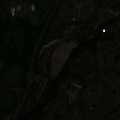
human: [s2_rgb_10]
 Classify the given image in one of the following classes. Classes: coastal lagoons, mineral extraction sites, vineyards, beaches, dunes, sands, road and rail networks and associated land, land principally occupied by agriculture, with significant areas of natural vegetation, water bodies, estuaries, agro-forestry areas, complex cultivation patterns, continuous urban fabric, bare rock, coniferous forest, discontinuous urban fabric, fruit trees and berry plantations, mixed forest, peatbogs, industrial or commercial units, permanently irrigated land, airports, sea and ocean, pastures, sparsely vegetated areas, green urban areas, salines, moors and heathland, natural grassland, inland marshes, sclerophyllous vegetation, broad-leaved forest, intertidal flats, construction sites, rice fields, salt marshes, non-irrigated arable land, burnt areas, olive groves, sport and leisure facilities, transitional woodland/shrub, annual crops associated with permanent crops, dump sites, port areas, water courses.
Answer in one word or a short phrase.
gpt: discontinuous urban fabric, road and rail networks and associated land, sport and leisure facilities, complex cultivation patterns, land principally occupied by agriculture, with significant areas of natural vegetation, broad-leaved forest